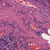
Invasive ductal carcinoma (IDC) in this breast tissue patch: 0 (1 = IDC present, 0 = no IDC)